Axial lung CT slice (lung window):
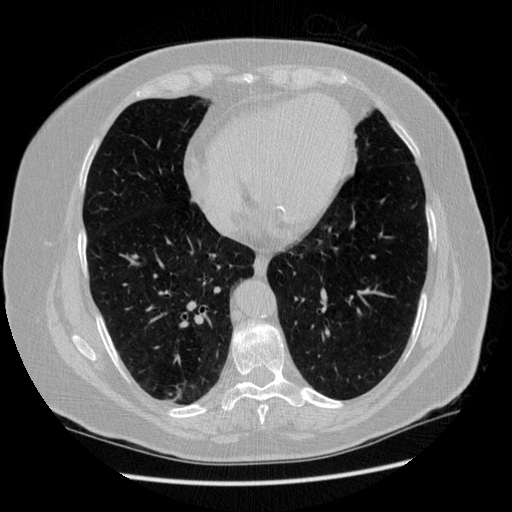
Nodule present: no